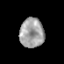
Tissue: prostate
Cell type: Epithelial cells
Senescence score: 0.3423
Nuclear area (px): 700
Mean DAPI intensity: 161.949